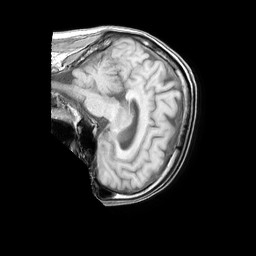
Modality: T1w
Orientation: sagittal
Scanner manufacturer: philips
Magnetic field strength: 1.5 T
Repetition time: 0.1732 s
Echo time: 0.001859 s